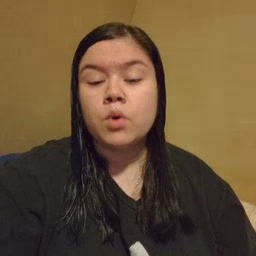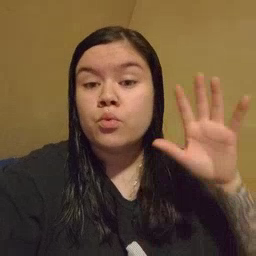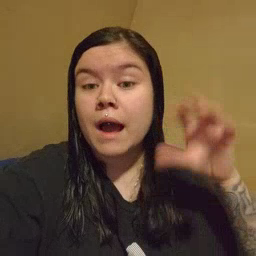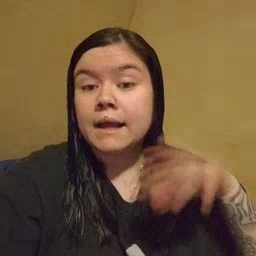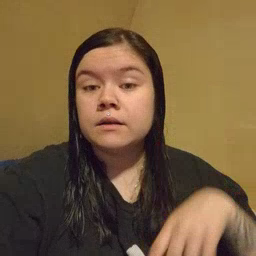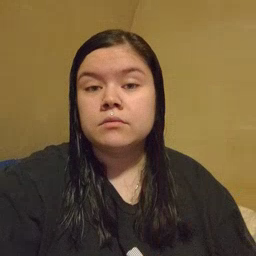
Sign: rain